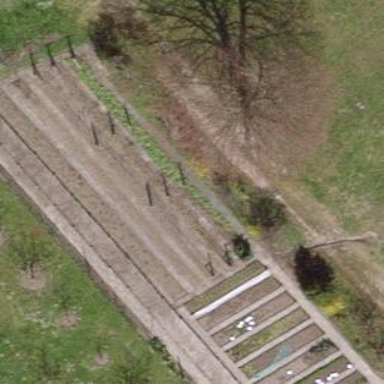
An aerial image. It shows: Vegetable garden in the leisure land area.